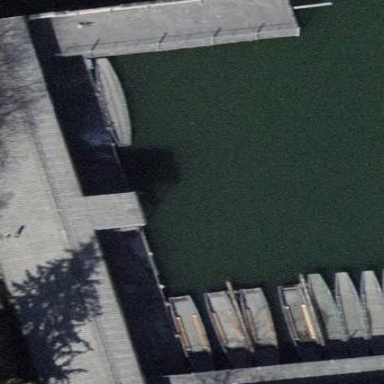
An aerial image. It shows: Building used for boat storage.